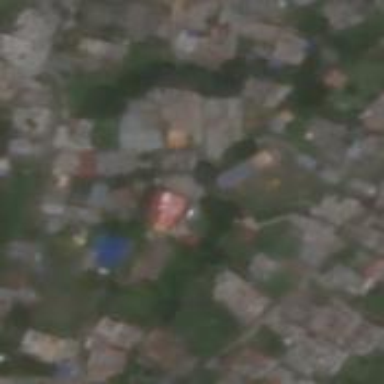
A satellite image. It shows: School.